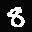
Label: 8